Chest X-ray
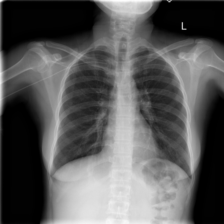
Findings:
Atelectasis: negative
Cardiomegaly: negative
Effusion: negative
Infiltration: negative
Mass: negative
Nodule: negative
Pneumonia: negative
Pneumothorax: negative
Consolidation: negative
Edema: negative
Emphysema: negative
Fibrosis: negative
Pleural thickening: negative
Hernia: negative